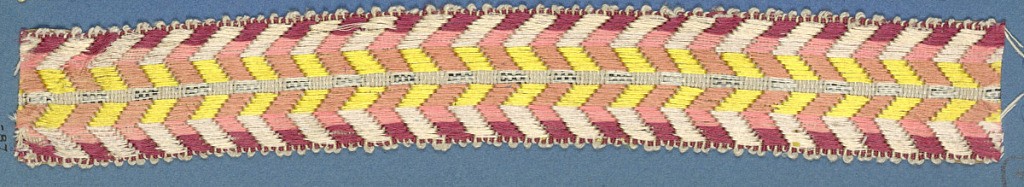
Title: Trimming
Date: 19th century
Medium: silk Technique: woven
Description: Trimming fragment in a design of chevrons in shades of red alternating with chevrons in yellow and white.